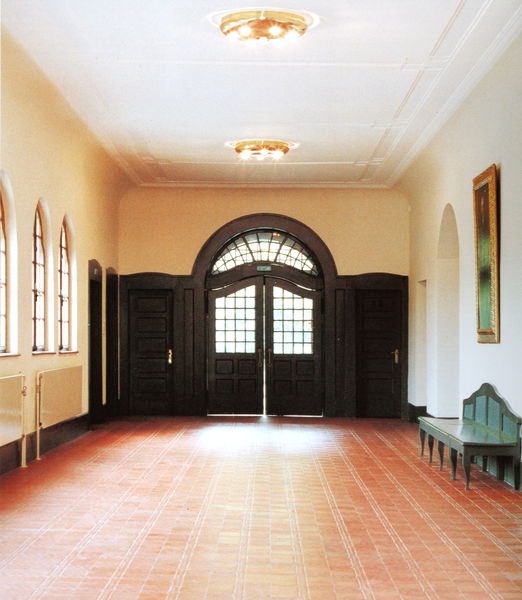
Titel: Pfullinger Hallen (Vorhalle)
Künstler: Theodor Fischer
Standort: Pfullingen
Institution: Pfullinger Hallen
Schlagwörter: blau, flügel, gemälde, schatten, weiß, gelb, grün, braun, dunkelbraun, fenster, glas, hell, holz, lampe, lampen, licht, lichter, orange, raum, schwarz, tür, türkis, zimmer, rot, gesellschaft, architektur, rahmen, bild, innenraum, sonne, boden, gold, decke, innen, klassizismus, bilder, bogen, türen, modern, kahl, türe, bank, saal, rundbogen, jugendstil, diele, flügeltür, leuchter, stuck, türflügel, lichteinfall, tor, leuchten, halle, foto, fotografie, photographie, bögen, eingang, fugen, gang, schild, fensterrahmen, sprossen, torbogen, scheiben, jugenstil, fliesen, stempel, flur, kacheln, photo, portal, klinke, farbfoto, museum, freundlich, porträit, heizung, fotographie, klassik, aufnahme, vertäfelung, grell, vorraum, atrium, bogenfenster, eingangshalle, doppeltür, foyer, empfangshalle, terrakotta, rohre, spalt, angerundet, deckenbeleuchtung, drei torenportal, freiraum, glühlicht, heizkörper, lampne, perspektivische fotografie, radiatoren, situation, terracotta, türspalt, museeum, schwingtür, seitn, notausgang, #grün, museum eingang terakotta jugendstil, zarchitektur, weiß lampen, heuzung, heizungen, schwing, klinken